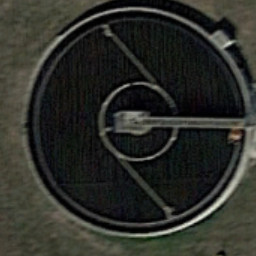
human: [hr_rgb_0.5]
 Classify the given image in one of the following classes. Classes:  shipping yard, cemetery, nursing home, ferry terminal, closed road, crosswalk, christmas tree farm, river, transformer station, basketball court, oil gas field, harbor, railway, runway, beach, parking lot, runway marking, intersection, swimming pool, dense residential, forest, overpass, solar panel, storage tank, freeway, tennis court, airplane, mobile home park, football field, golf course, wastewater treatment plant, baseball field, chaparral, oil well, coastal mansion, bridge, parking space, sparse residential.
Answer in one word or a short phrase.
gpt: wastewater treatment plant